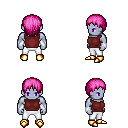
a pixel art fantasy rpg character, male body template, dark elf, purple skin, maroon sleeveless shirt, white pants, pink plain hairstyle, white cloth bracers, gold boots, four views (front, back, left, right), 2x2 character sprite sheet, small pixel art, hard edges, no anti-aliasing